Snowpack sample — Rabbit Ears Pass, Jackson County, Colorado, USA (12/17/25, 1:08 PM MST)
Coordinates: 40.387, -106.625
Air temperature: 34 °F
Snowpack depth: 46 cm
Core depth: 40 cm
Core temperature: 28.4 °F
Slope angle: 6°, slope face: 165°
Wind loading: medium
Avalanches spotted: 0
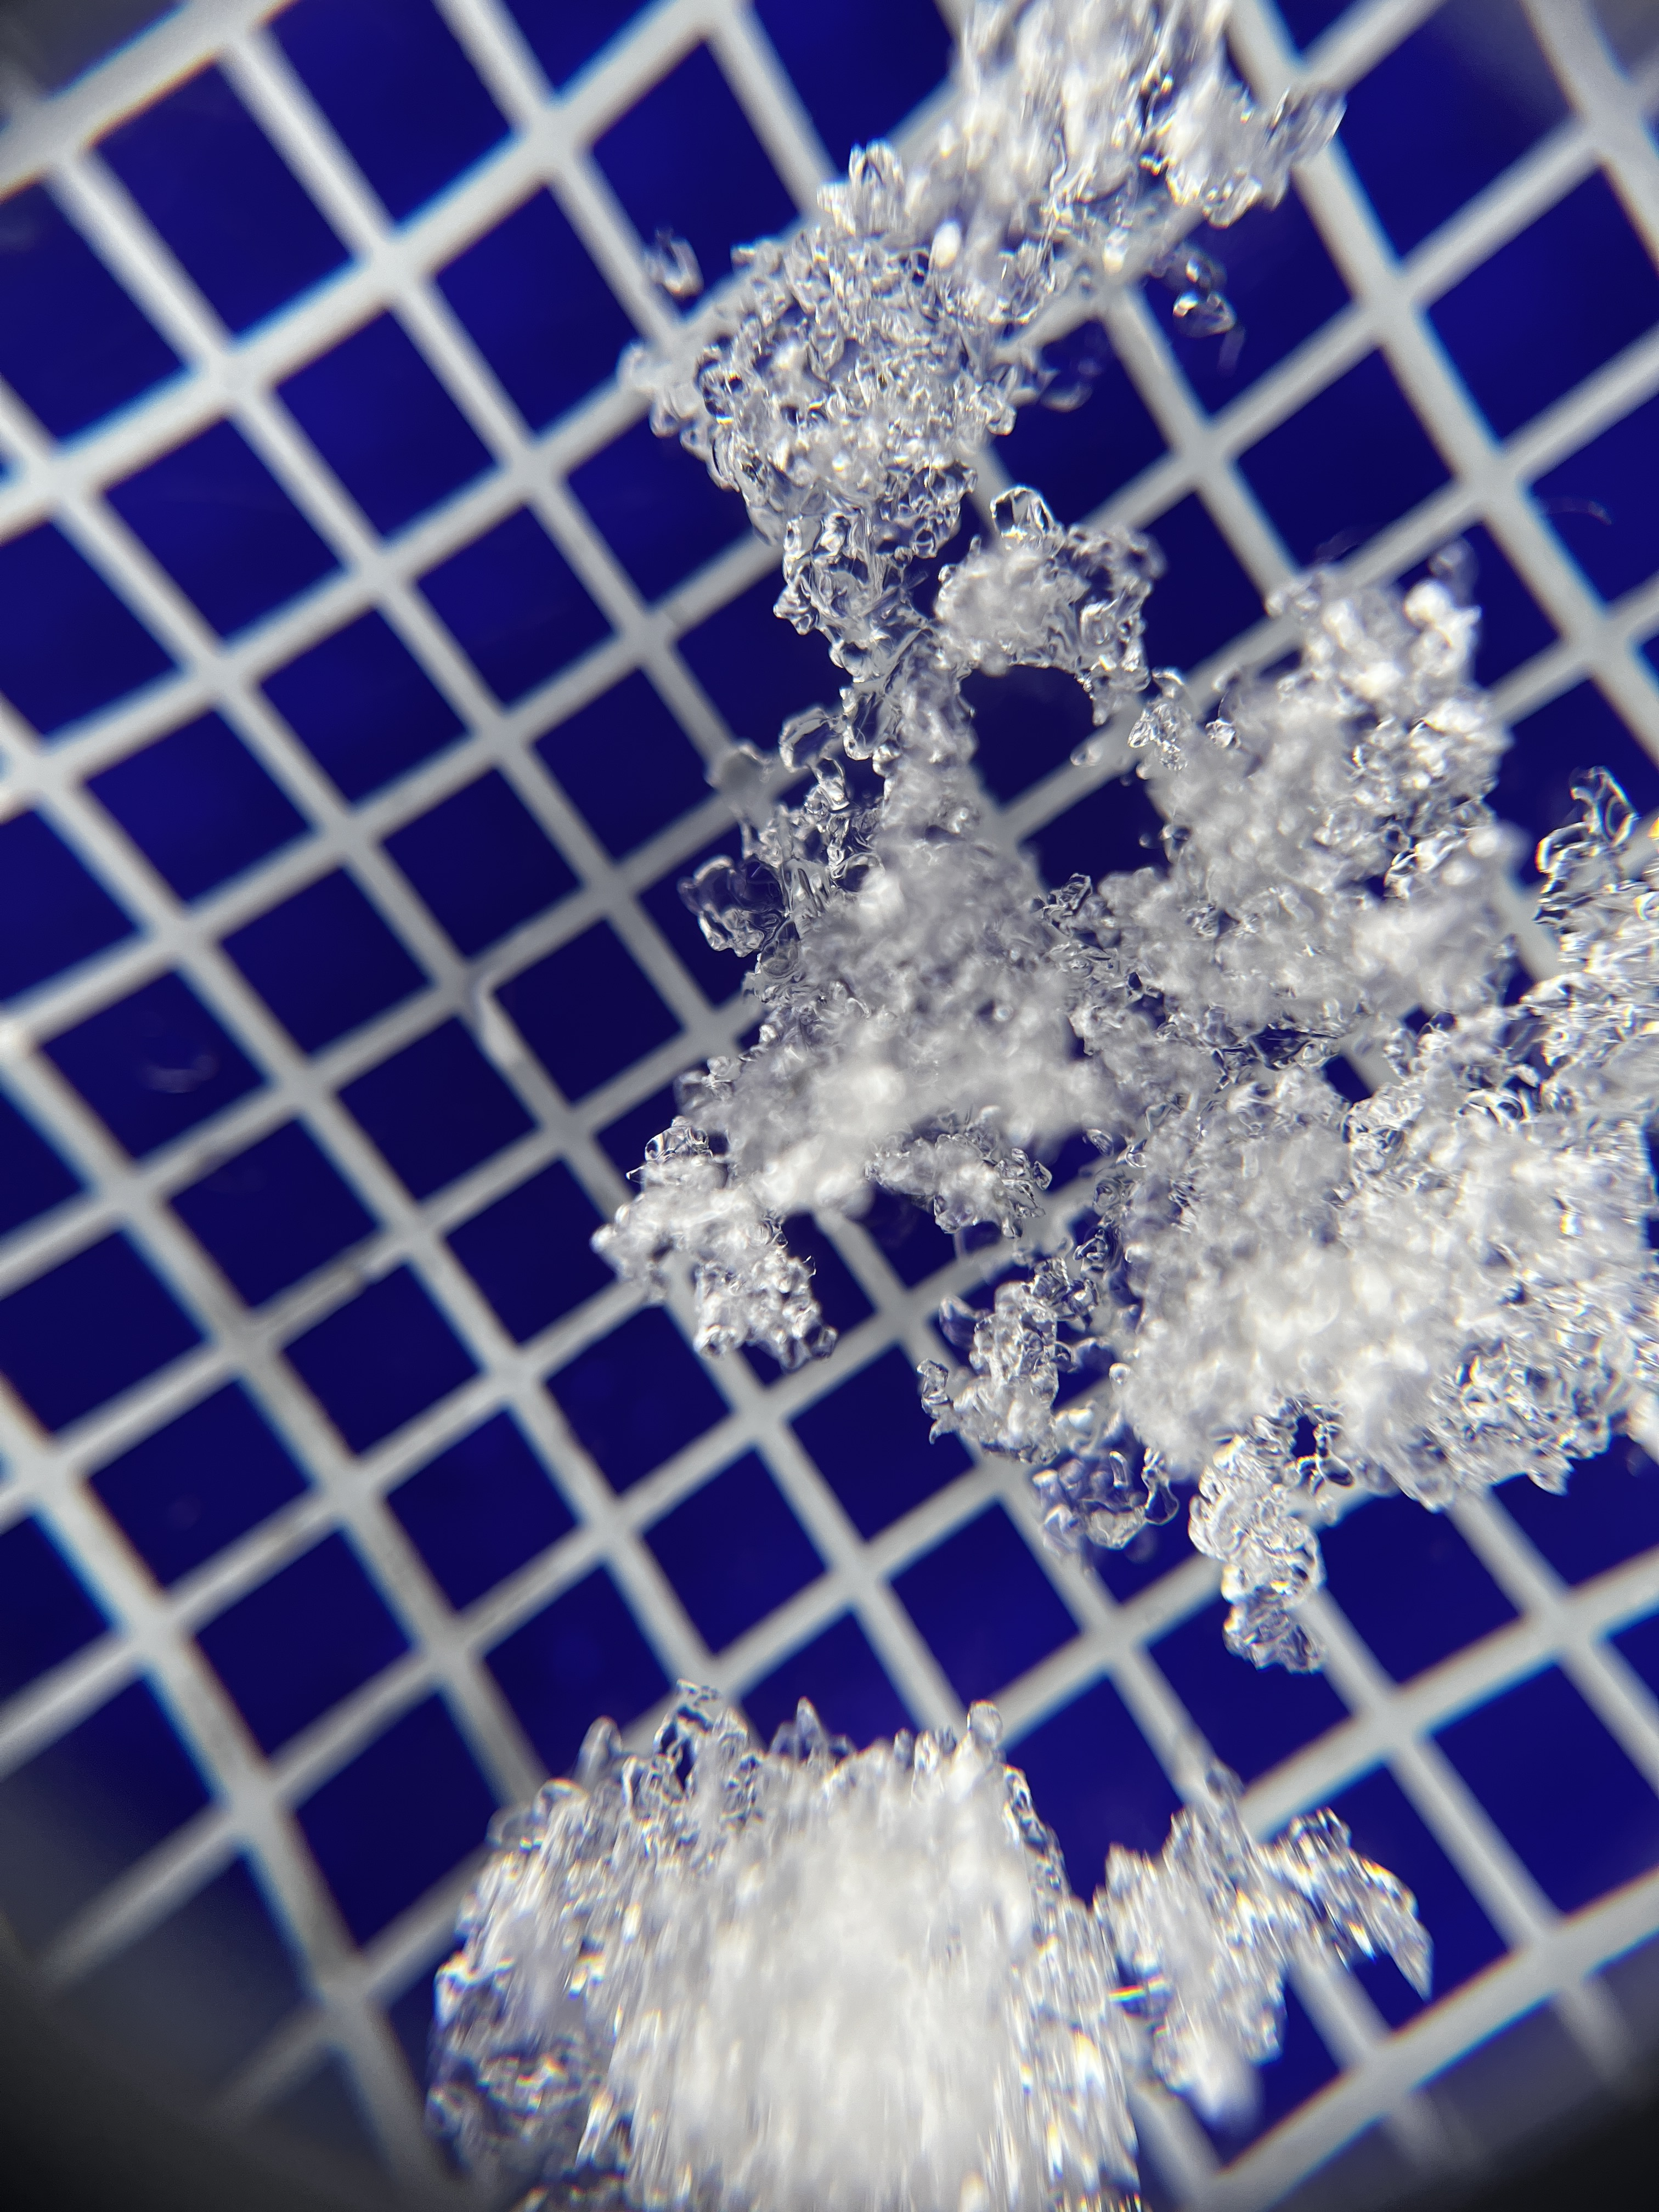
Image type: magnified_profile
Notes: No avalanches spotted nearby, although collected in a meadowy area with minimal risk on this face of the pass.